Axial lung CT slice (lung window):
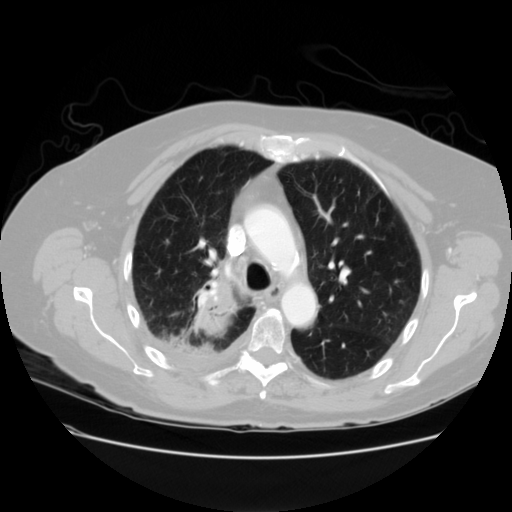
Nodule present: no